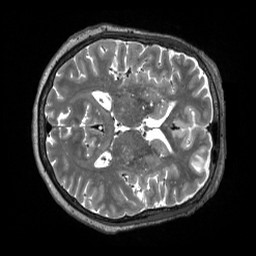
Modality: T2w
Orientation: axial
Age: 68
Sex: female
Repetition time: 3.2 s
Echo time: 0.563 s